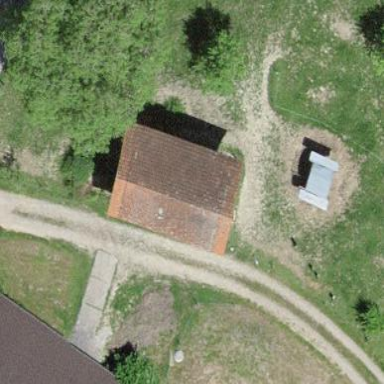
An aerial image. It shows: Barn.